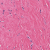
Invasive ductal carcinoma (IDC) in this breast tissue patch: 0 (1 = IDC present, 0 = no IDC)